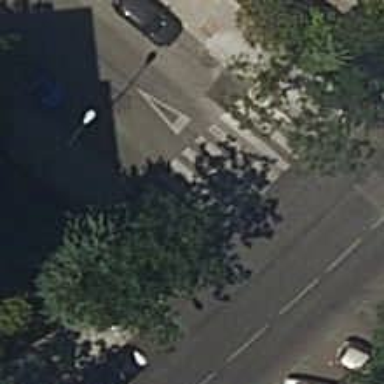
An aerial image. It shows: Marked crossing on the road.